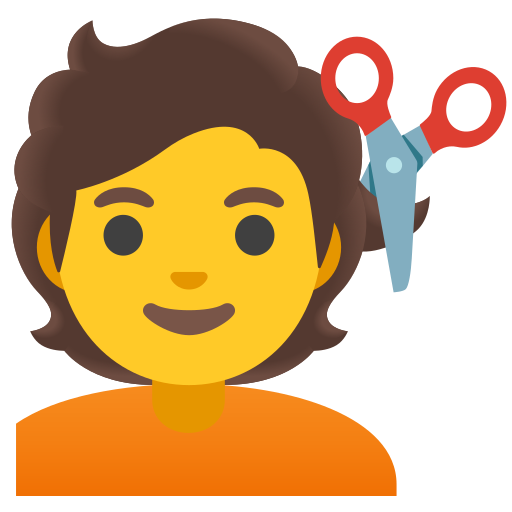
Emoji: 💇